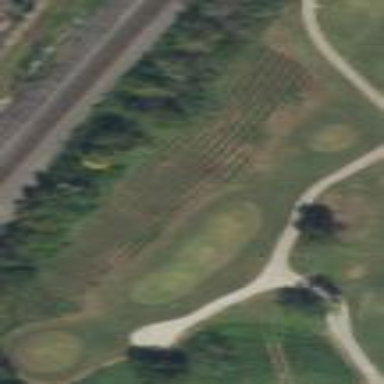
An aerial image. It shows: Golf rough area.